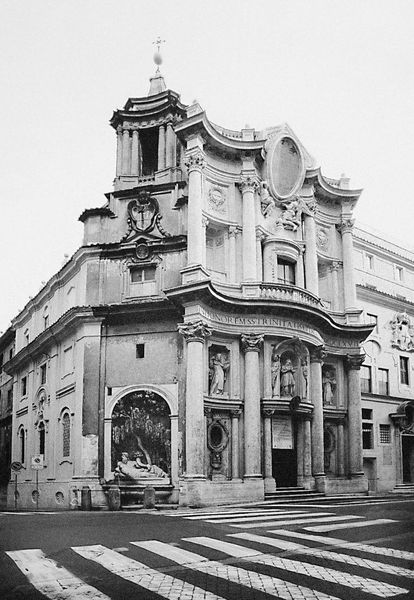
Titel: S. Carlo alle Quattro Fontane in Rom
Künstler: Francesco Borromini
Standort: Rom, S. Carlo alle Quattro Fontane (EU - I - Latium)
Schlagwörter: baum, himmel, mann, weiß, stadt, fenster, geschwungen, licht, schwarz, strasse, säule, säulen, tür, gebäude, haus, architektur, barock, kirche, figur, klassizismus, theater, front, brunnen, oval, turm, engel, statue, relief, ecke, bogen, fassade, italien, pflaster, figuren, treppe, inschrift, stufen, foto, fotografie, bögen, eingang, nische, schild, eckhaus, kreuz, türmchen, kreuzung, schwarzweiss, plakat, rom, kapitell, photo, portal, sims, gesims, skulpturen, glocke, plastiken, portikus, rundbögen, heiliger, ballustrade, strassenecke, glocken, bauwerk, geibel, italienisch, verkehrsschild, kirhe, bernini, borromini, zebrastreifen, gosse, überweg, trelle, fontane, carlo, quattro, wappen fresco